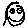
Label: smiley face